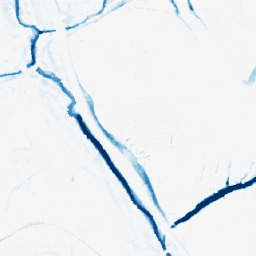
Category: morphological
Decomposition family: morphological_ellipse
Decomposition parameters: operation: closing
width: 10
height: 10
Upsampling method: area
Upsampling parameters: scale: 2
Upsampling scale: 2